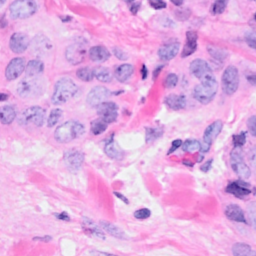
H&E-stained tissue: Breast